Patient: sex F, age 65
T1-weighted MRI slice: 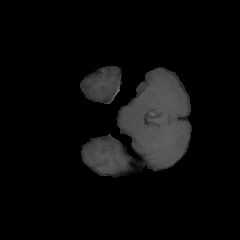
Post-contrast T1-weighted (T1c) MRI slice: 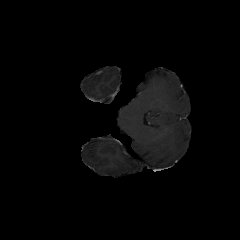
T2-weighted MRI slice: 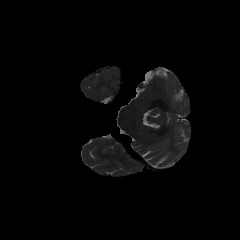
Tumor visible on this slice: no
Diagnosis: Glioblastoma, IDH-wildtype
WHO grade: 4